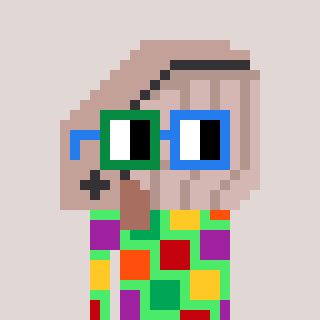
a pixel art character with square green and blue glasses, a whale-shaped head and a teal-colored body on a warm background